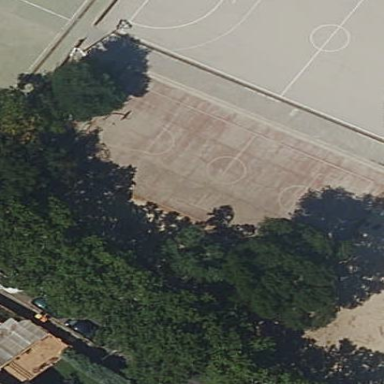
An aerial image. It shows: Concrete soccer pitch.